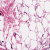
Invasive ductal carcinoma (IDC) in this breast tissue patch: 0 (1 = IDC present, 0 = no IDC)